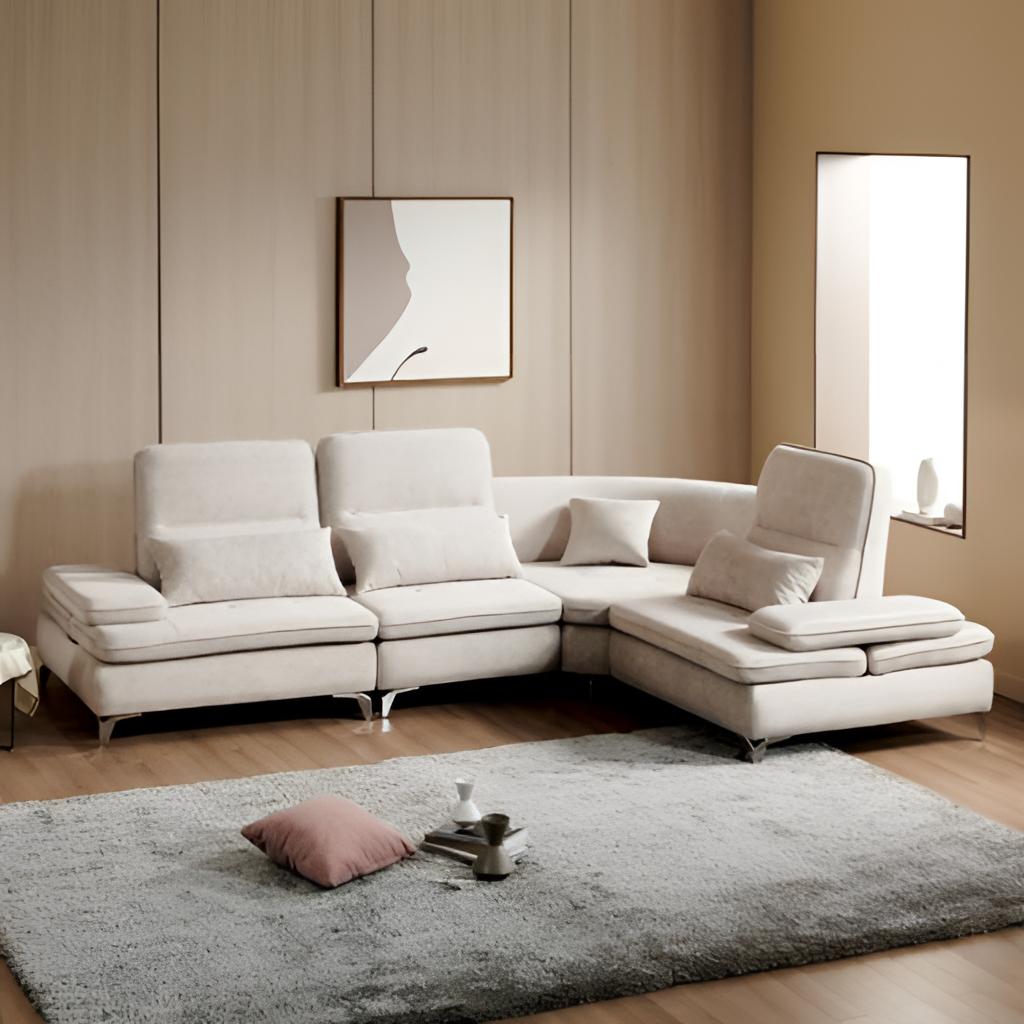
fabric sectional sofa, living room, brown wood flooring, with plank pattern, wood wallpaper, with vertical panel pattern, modern